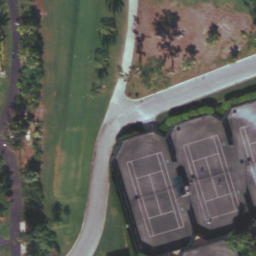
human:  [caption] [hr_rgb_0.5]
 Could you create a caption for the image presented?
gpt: Three tennis courts arranged neatly on the lawn .

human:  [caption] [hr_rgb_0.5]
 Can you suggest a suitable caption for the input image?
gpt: Three tennis courts arranged neatly with a road beside .

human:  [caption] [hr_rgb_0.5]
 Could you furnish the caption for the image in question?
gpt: There are three tennis courts arranged neatly with a road beside .

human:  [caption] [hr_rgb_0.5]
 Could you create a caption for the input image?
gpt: There are three tennis courts arranged in line with a road beside .

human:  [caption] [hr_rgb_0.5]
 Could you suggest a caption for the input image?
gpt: There are three tennis courts arranged neatly with a road beside .